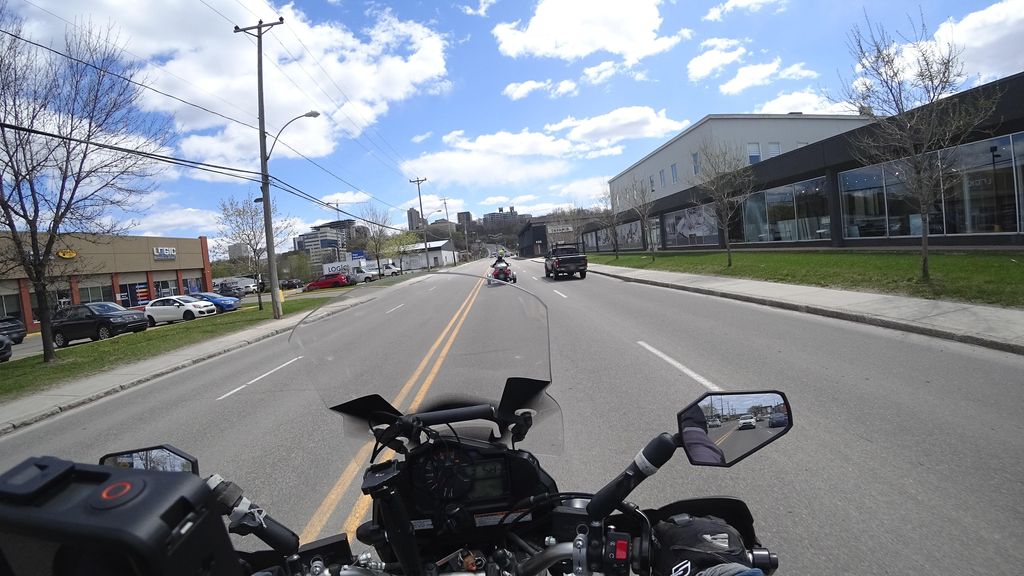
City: quebec_city